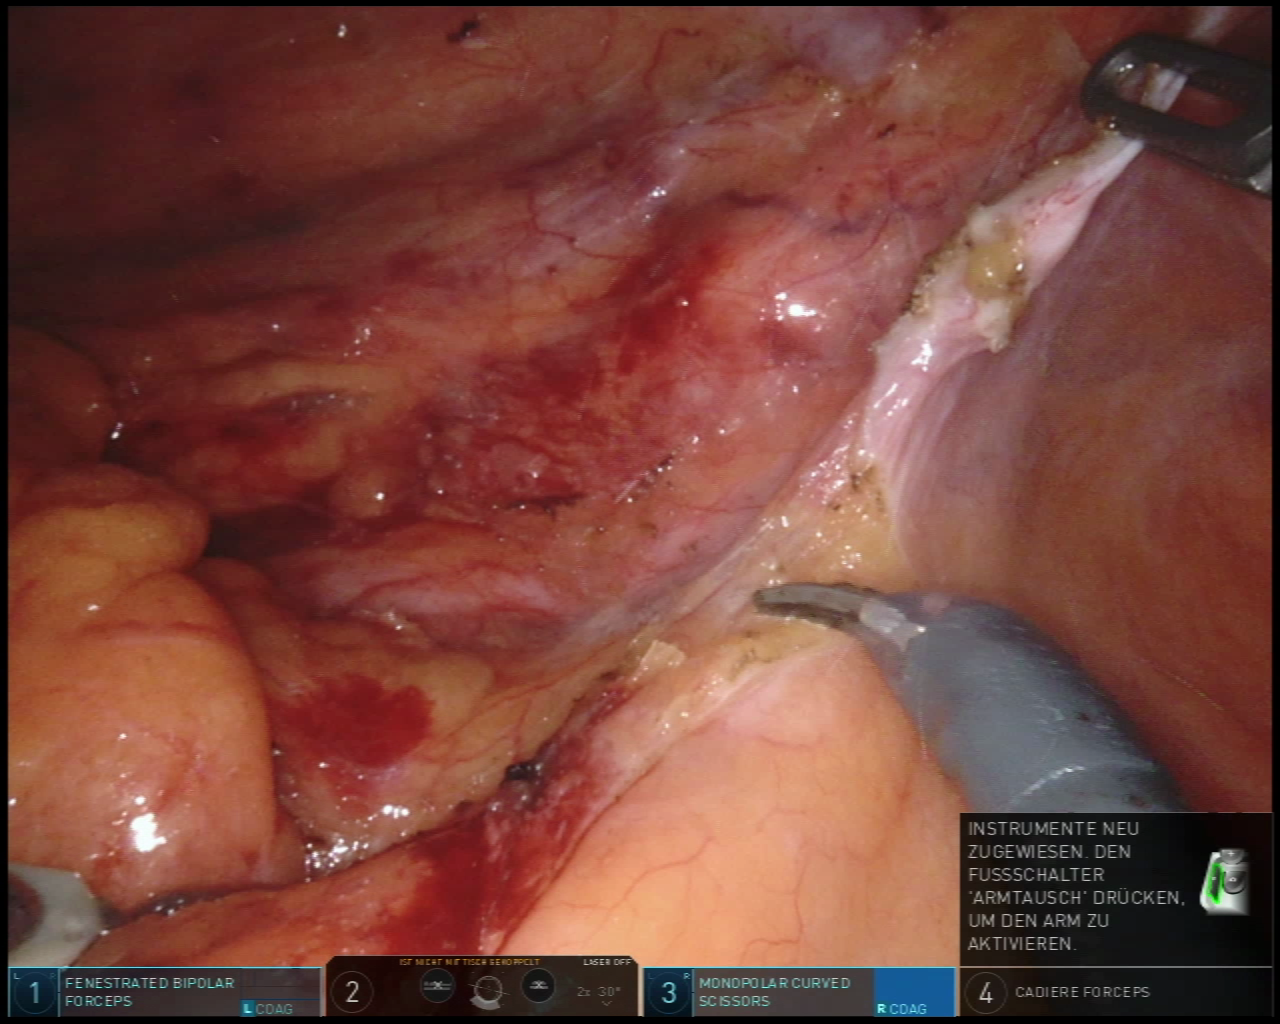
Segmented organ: ureter
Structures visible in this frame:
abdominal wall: yes
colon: no
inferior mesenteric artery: no
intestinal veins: no
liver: no
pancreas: no
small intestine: no
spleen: no
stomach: no
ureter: yes
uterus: no
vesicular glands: no